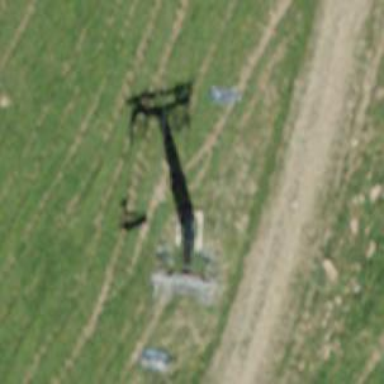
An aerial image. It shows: Pylon used for aerialway.